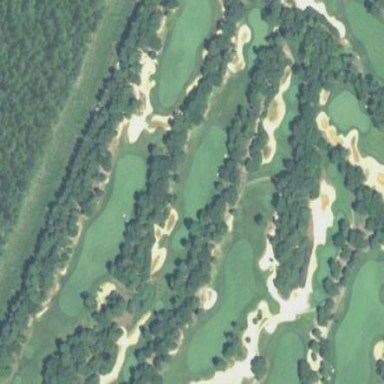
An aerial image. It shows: Golf rough area.